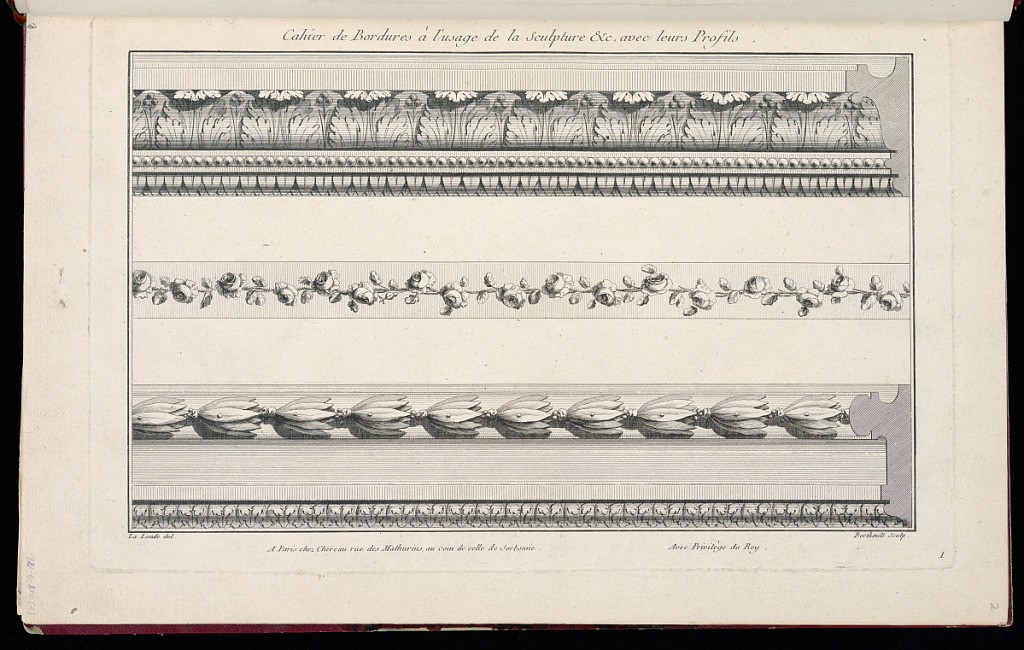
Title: Three Border Designs
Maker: Richard de Lalonde, French, active 1780–96
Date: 1785-1788
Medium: Etching on off-white laid paper
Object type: Print
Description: Three bands of border designs, stacked horizontally on the page. The top border, with cross-section on the right, is comprised of acanthus leaves; the middle border, a strand of roses; the bottom border, also with cross-section on the right, as a strand of bound leaves. The plate is signed and numbered.